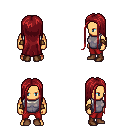
a pixel art fantasy rpg character, male body template, human, tanned skin, steel chest armor, red pants, brunette extra-long hairstyle, leather bracers, brown shoes, four views (front, back, left, right), 2x2 character sprite sheet, small pixel art, hard edges, no anti-aliasing